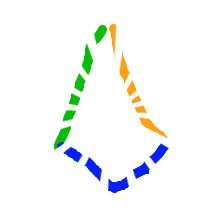
Shape: kite